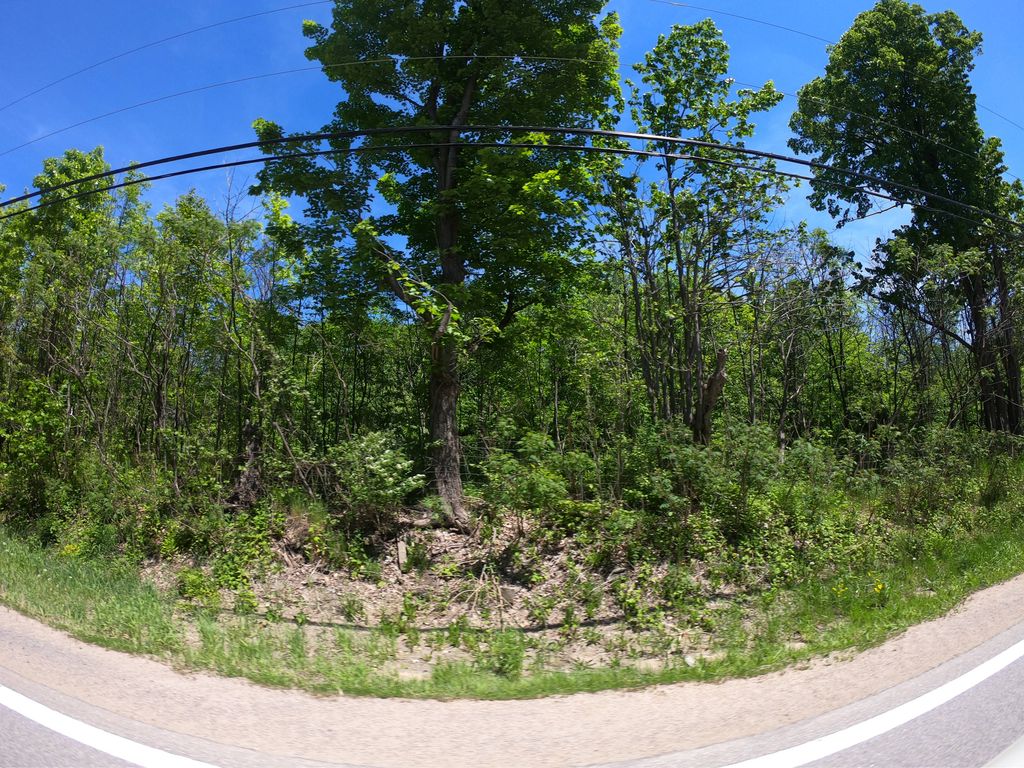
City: ottawa-gatineau